Interaction volume radius: 5 \u00c5
Interaction volume height: 30 \u00c5
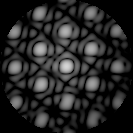
Disorder parameter: 0.08668